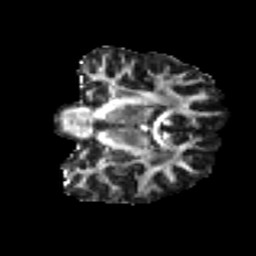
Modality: FA
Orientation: coronal
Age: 22
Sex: male
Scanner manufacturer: ge
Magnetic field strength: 3 T
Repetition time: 7.8 s
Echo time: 0.0606 s